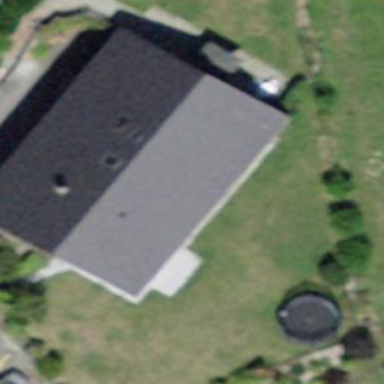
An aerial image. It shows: Simple and straightforward house.